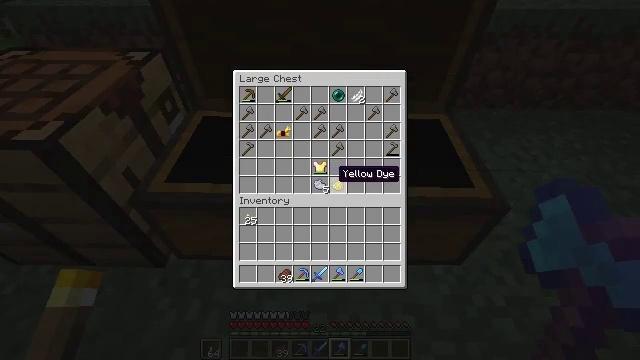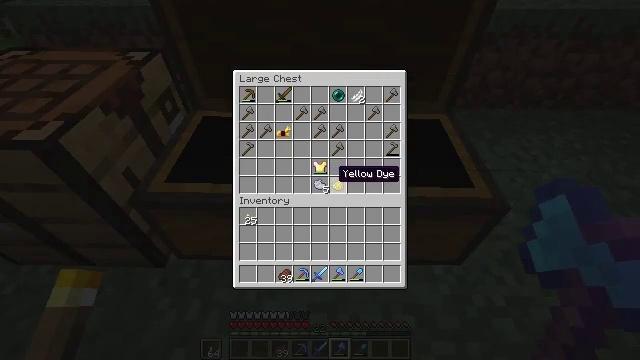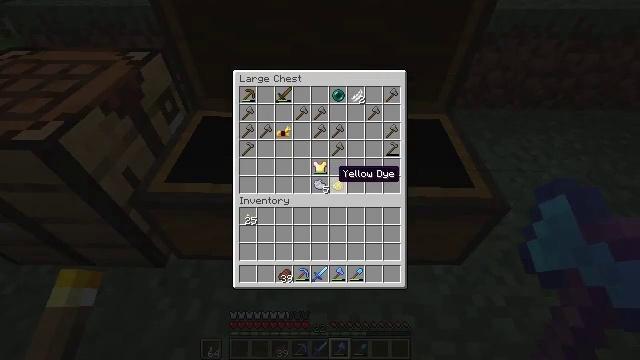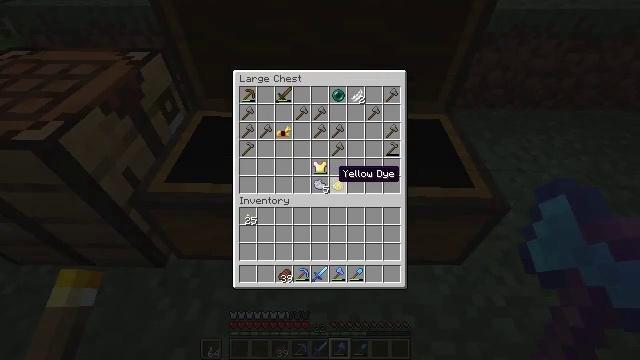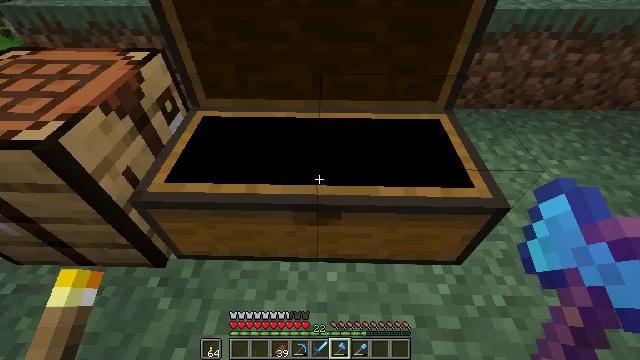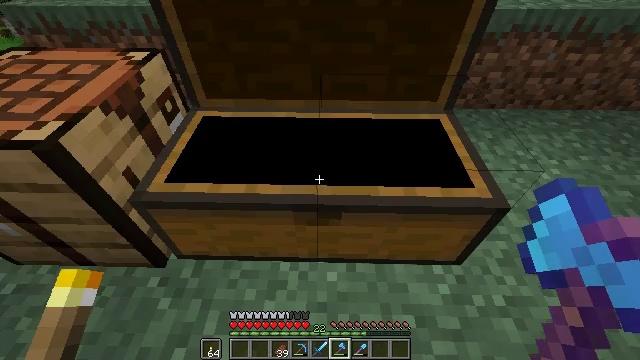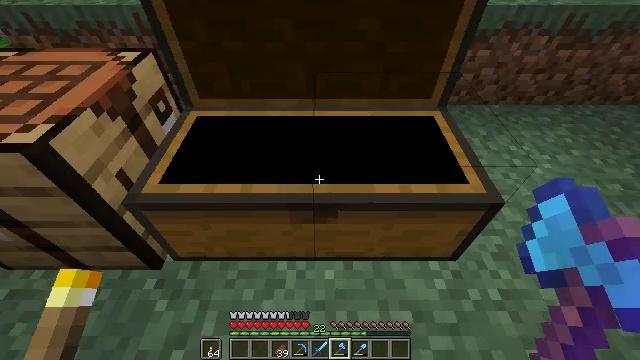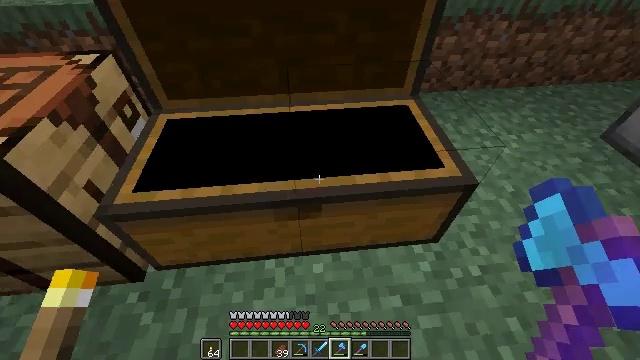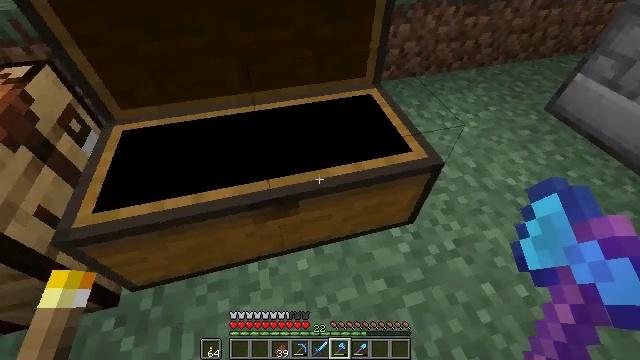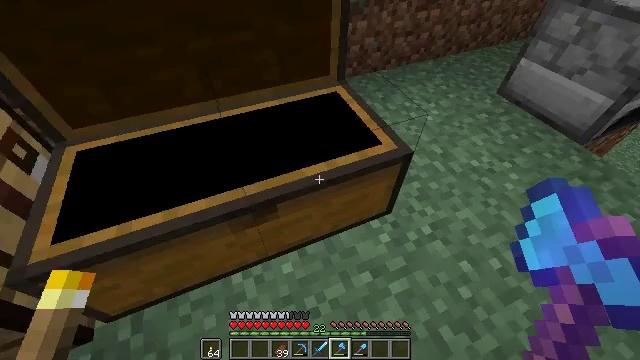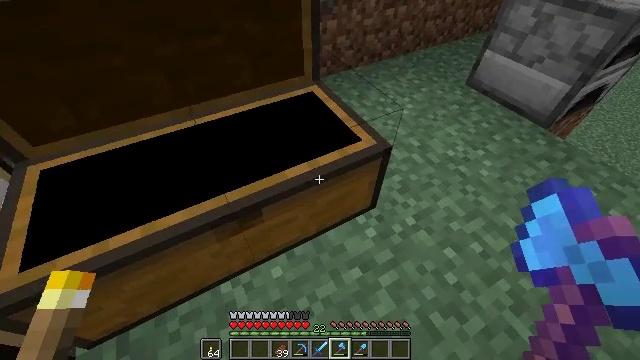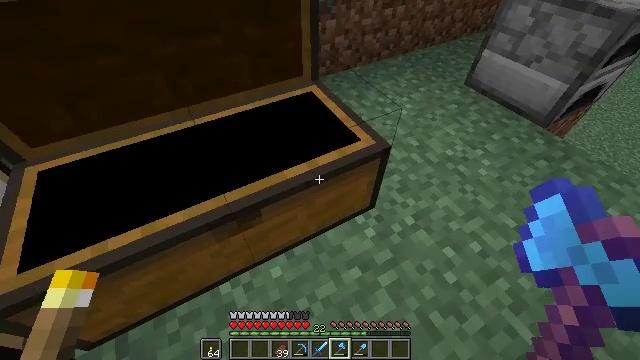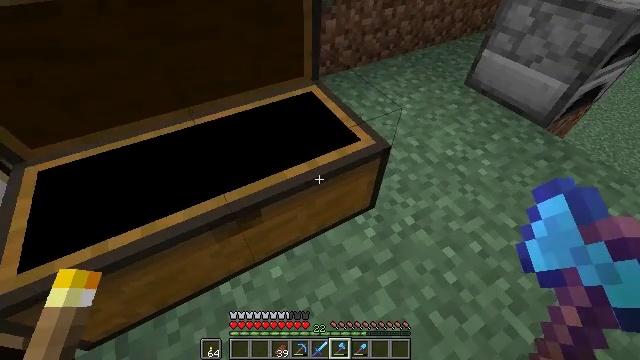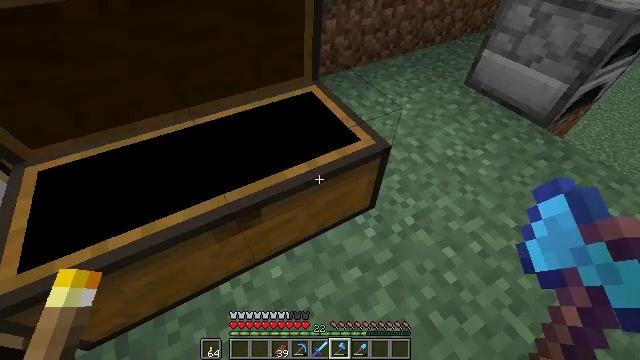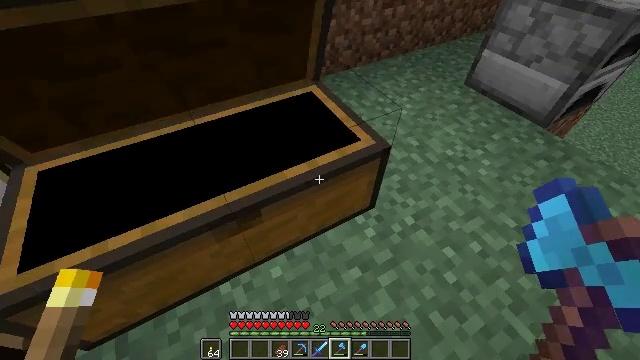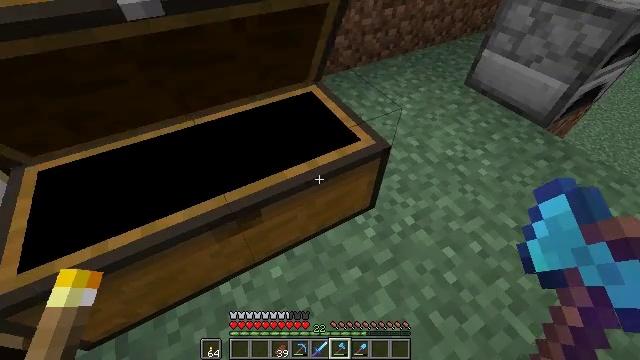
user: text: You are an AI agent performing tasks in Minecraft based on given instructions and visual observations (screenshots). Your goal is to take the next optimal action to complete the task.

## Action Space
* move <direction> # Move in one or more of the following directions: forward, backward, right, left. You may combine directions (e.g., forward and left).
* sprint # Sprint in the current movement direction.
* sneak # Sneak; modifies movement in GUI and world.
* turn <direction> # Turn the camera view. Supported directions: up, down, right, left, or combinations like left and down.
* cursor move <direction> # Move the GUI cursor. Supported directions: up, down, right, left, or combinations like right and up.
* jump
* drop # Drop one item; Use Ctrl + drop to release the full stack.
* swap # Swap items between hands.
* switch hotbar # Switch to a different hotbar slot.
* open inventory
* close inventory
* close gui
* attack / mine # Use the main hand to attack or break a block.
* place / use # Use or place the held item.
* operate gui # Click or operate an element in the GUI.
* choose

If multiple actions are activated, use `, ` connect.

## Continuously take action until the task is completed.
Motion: motion action
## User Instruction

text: Gather the chest from its place.
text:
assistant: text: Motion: no_op
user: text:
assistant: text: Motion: no_op
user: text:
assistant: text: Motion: no_op
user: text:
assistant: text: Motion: no_op
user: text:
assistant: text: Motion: close gui
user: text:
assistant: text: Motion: turn right
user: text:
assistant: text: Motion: turn right and down
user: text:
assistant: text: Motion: turn right and down
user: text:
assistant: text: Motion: turn right
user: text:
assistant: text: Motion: turn right
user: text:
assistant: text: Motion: no_op
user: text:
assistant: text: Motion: no_op
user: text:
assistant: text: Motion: no_op
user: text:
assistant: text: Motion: no_op
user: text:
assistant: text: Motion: no_op
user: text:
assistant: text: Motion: turn left and up
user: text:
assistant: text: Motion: turn left
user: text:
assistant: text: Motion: turn left
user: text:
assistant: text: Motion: no_op
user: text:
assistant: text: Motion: turn left
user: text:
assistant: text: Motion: attack / mine
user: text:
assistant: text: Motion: attack / mine
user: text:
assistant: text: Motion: attack / mine
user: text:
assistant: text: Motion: attack / mine
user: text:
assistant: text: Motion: attack / mine
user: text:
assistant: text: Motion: attack / mine
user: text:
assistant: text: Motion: attack / mine
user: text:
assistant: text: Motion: attack / mine
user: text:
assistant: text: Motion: attack / mine
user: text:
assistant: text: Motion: attack / mine